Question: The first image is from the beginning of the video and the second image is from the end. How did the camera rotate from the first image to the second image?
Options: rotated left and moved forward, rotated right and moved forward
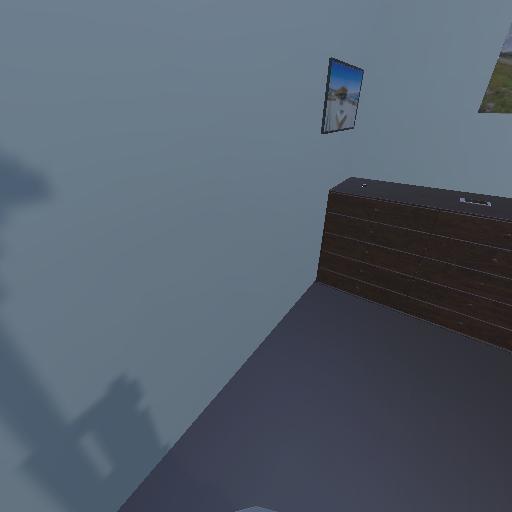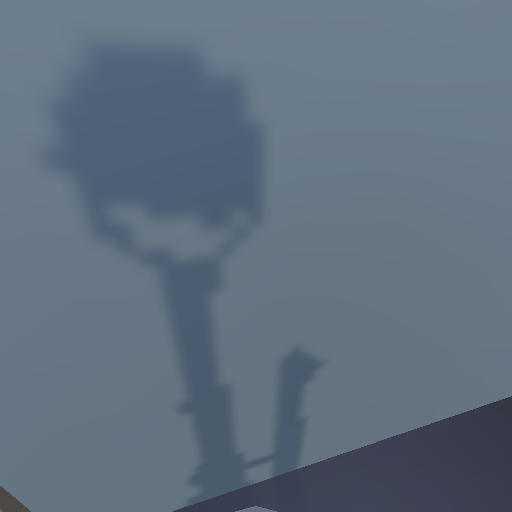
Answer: rotated left and moved forward